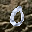
Label: 0